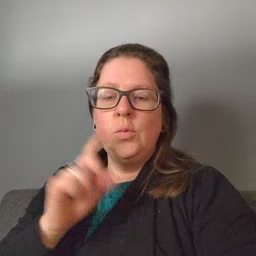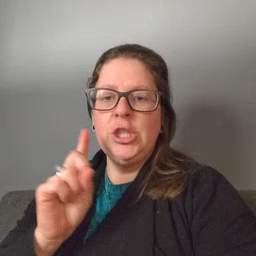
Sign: where